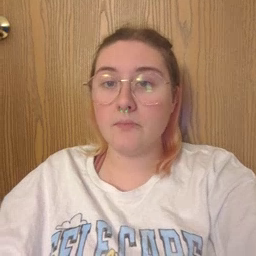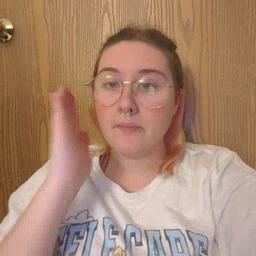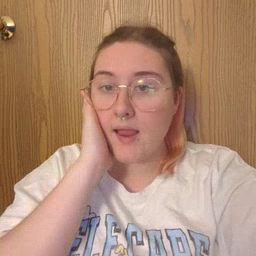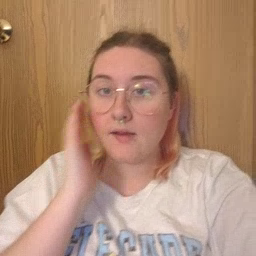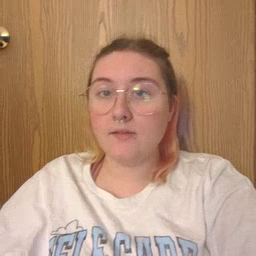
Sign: bed